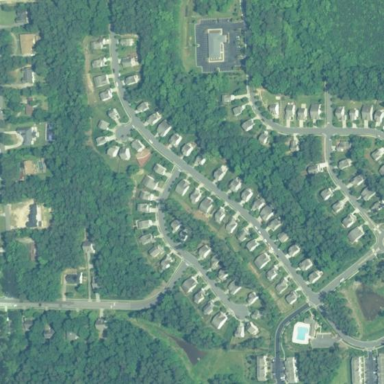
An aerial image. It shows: Residential area within neighborhood.